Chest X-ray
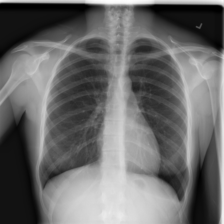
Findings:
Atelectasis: negative
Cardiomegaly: negative
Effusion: negative
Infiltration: negative
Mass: negative
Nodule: negative
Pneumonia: negative
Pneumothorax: negative
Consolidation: negative
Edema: negative
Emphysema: negative
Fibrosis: negative
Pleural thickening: negative
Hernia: negative